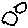
Label: hexagon